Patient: sex M, age 79
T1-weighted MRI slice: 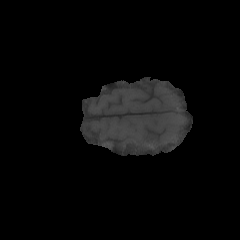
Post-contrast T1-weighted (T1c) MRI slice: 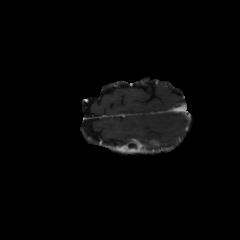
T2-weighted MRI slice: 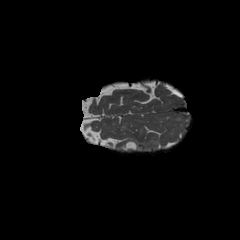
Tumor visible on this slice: yes
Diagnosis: Glioblastoma, IDH-wildtype
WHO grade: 4